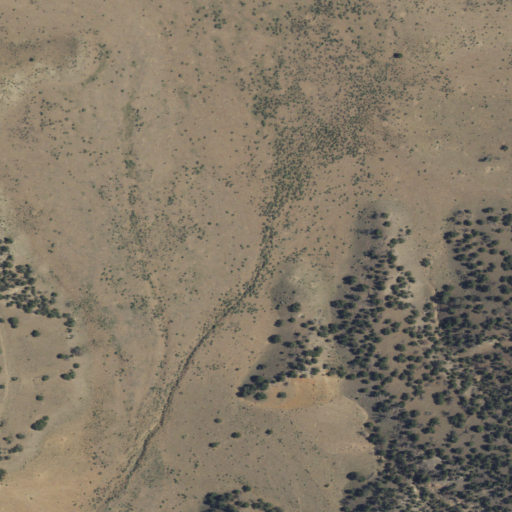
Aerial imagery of valley in New Mexico named Dark Canyon containing shrub, evergreen forest, and grassland